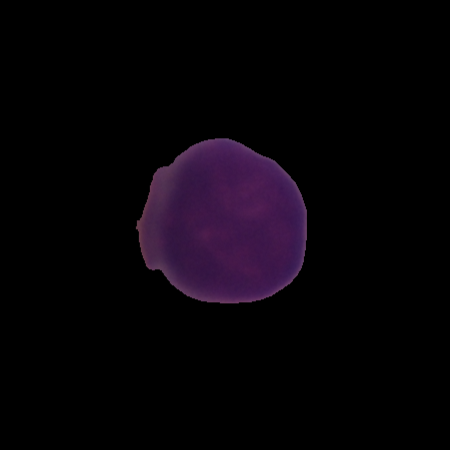
Label: healthy